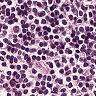
Metastatic tissue present: no